Question: I want to design a layout for an activity with 3 buttons (each one is a card) that seems like this:

I know that i can design it with FrameLayout, if so then i can't handle each 'card' onClick event beacause in FrameLayout the toppest layer is touchable.
Is there any idea?
Thanks in advance.
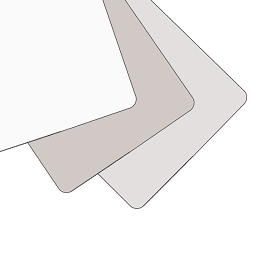
Answer: I am giving you a small idea how to work with this. Rest You can Design According to your Requirements.
Here is the Code
'''
<RelativeLayout xmlns:android="http://schemas.android.com/apk/res/android"
android:layout_width="wrap_content"
android:layout_height="match_parent"
android:padding="3dp" >
<ImageView
android:id="@+id/test_button_image"
android:layout_width="300dp"
android:layout_height="250dp"
android:layout_alignParentTop="true"
android:contentDescription="@string/app_name"
android:scaleType="fitXY"
android:src="@drawable/cardd2" >
</ImageView>
<ImageView
android:id="@+id/test_button_image1"
android:layout_width="250dp"
android:layout_height="270dp"
android:layout_alignParentTop="true"
android:contentDescription="@string/app_name"
android:scaleType="fitXY"
android:src="@drawable/cardd2" >
</ImageView>
<ImageView
android:id="@+id/test_button_image2"
android:layout_width="200dp"
android:layout_height="290dp"
android:layout_alignParentTop="true"
android:contentDescription="@string/app_name"
android:scaleType="fitXY"
android:src="@drawable/cardd2" >
</ImageView>
'''
Here is the Output

Design it acc to your requirements
You can Also get Click event on all if you want to perform different function from these